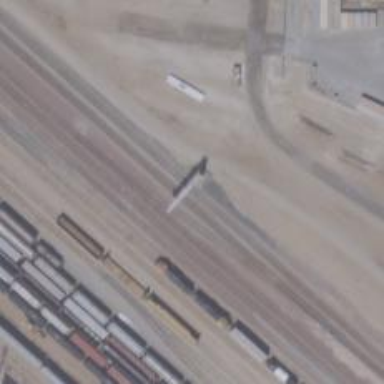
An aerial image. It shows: Railway signal.